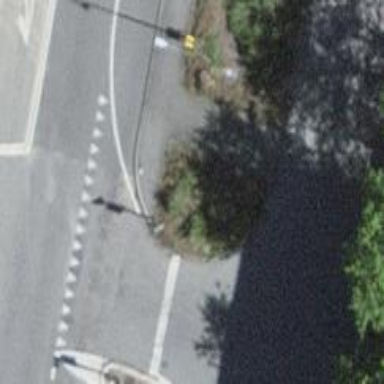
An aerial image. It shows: Uncontrolled road crossing with markings.